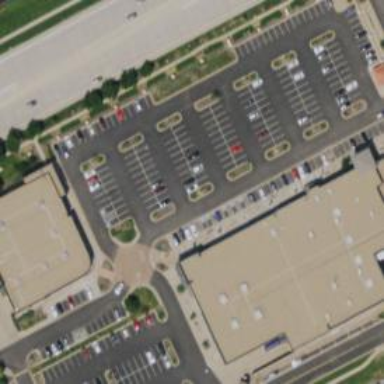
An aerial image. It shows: Parking space.